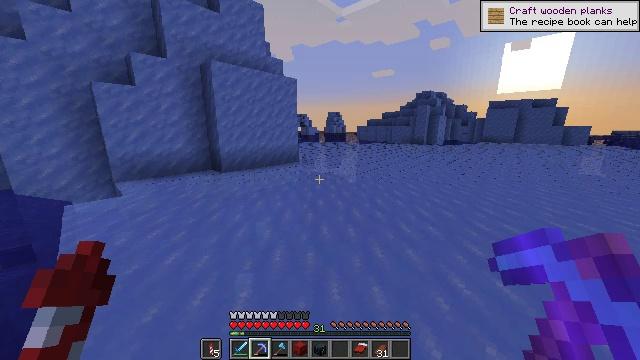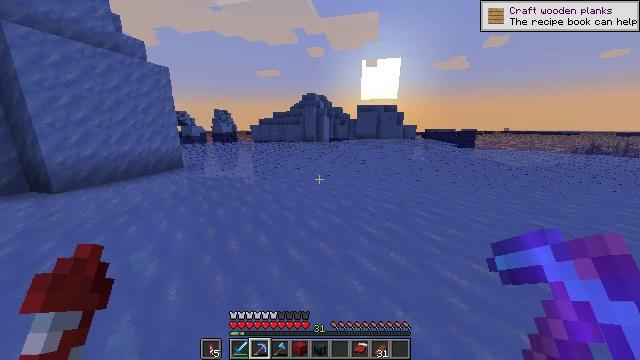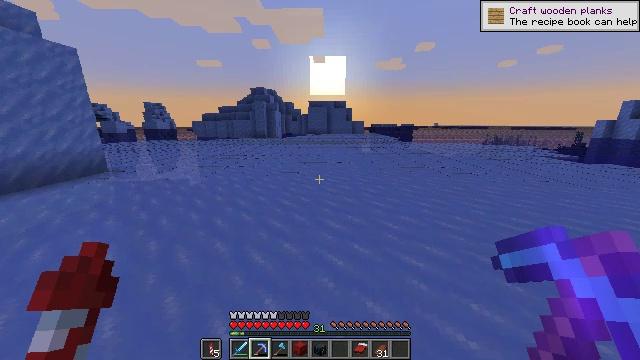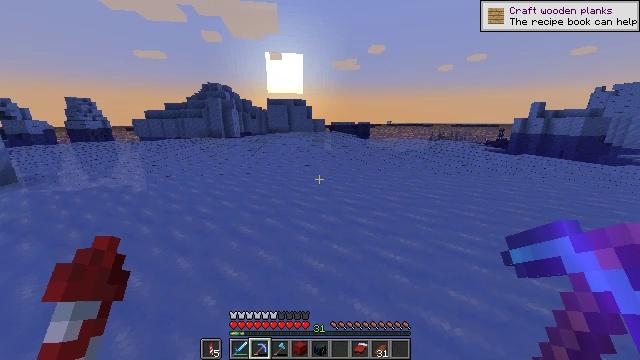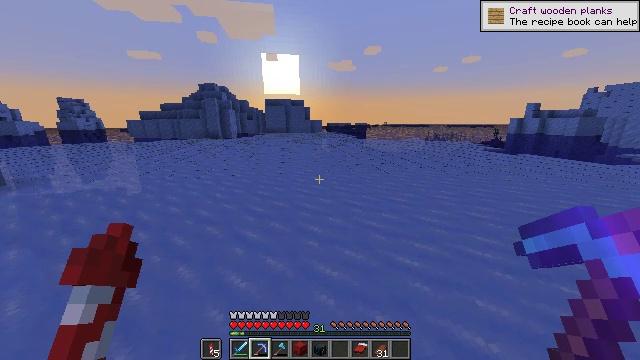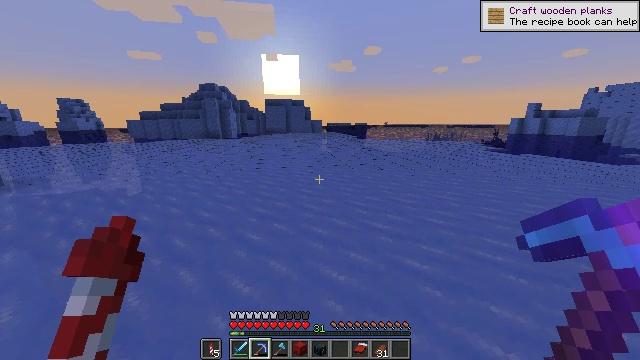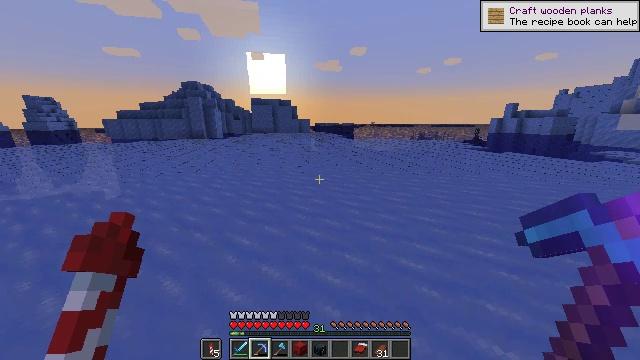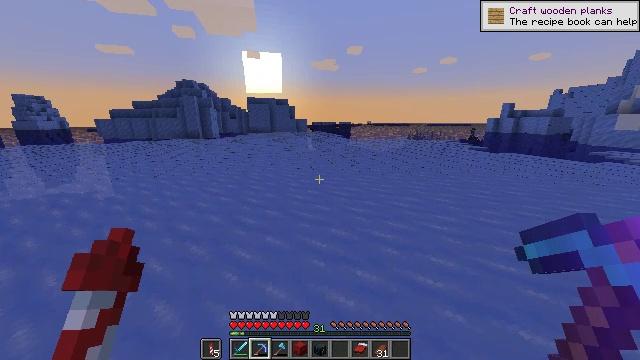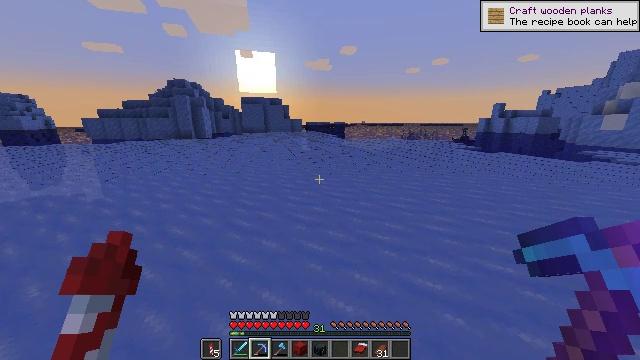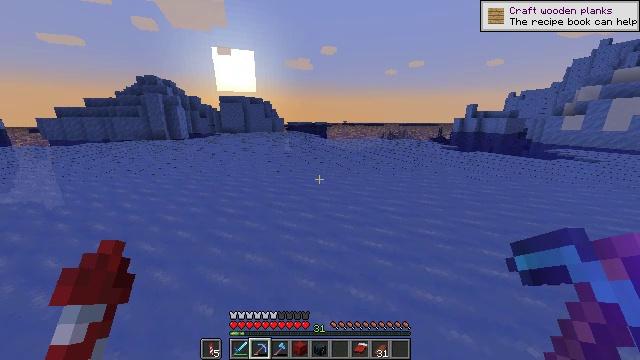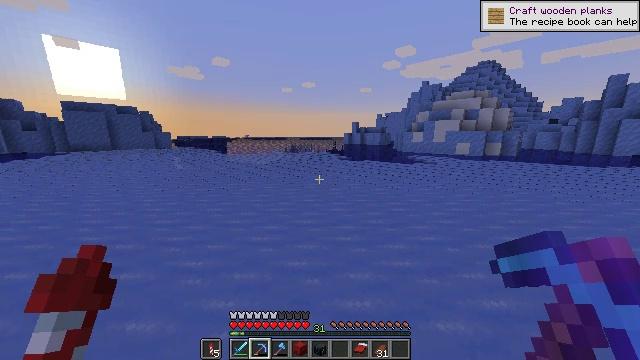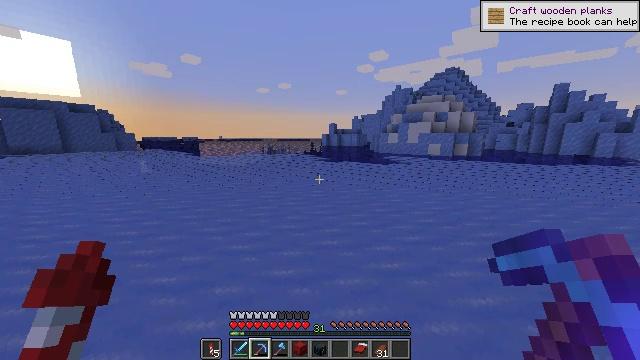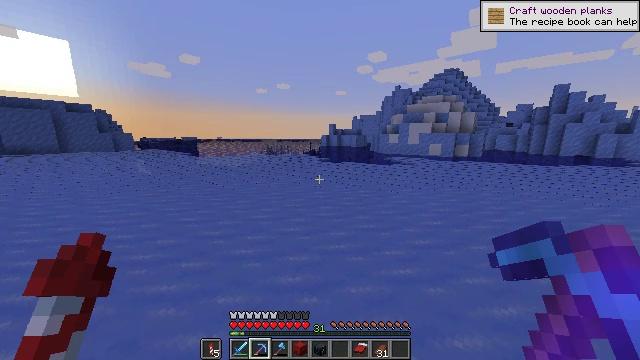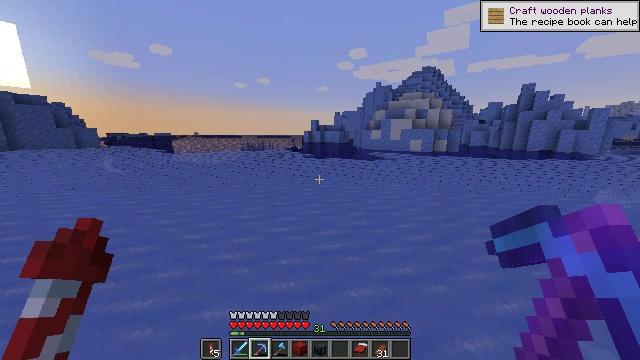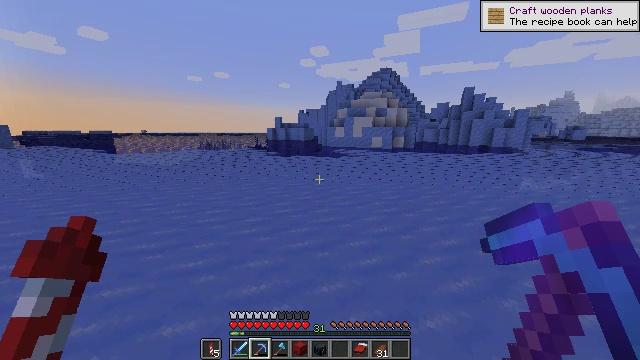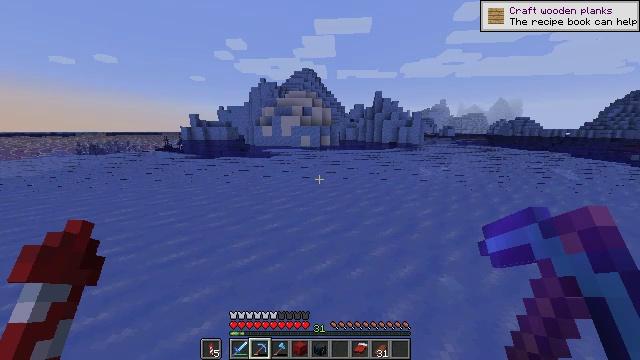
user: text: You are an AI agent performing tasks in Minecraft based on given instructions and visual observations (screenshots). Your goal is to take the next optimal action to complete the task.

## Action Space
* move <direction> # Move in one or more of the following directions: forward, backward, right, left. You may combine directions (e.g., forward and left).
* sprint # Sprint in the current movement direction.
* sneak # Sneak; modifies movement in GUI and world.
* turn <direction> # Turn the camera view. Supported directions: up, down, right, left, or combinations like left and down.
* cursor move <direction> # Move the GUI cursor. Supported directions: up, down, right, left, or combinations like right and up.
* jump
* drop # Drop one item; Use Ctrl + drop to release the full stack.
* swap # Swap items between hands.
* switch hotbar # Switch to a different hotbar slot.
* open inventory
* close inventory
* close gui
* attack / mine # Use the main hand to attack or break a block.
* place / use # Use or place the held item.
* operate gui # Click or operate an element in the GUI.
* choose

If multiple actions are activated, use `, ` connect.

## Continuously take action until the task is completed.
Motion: motion action
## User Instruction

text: Attack the ice to clear a path.
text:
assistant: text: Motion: move forward, sprint, turn right
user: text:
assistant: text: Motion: move forward, sprint, turn right and down
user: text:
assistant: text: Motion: move forward, sprint, turn right
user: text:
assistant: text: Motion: move forward, sprint
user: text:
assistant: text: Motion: move forward, sprint
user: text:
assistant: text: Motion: move forward, sprint, turn right
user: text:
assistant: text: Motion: move forward, sprint
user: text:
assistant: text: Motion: move forward, sprint, turn right
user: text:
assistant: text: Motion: move forward, sprint, turn right
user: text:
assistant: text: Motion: move forward, sprint, turn right and up
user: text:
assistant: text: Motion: move forward, sprint, turn right
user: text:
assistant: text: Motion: move forward, sprint
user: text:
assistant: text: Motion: move forward, sprint, turn right and down
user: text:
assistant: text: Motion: move forward, sprint, turn right
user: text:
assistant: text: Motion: move forward, sprint, turn right
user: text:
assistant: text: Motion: move forward, sprint, turn right and down
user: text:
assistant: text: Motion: move forward and move right, sprint, turn right
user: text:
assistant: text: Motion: move forward and move right, sprint, turn right
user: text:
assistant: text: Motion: move forward and move right, sprint, turn right
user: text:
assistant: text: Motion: move forward and move right, sprint, turn right and down
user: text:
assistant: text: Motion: move forward and move right, sprint
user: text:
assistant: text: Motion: move forward and move right, sprint
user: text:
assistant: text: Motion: move forward and move right, sprint, turn left and down
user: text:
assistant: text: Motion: move forward, sprint, turn left and down
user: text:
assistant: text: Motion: move forward, sprint, turn left
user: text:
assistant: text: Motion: move forward, sprint, turn left
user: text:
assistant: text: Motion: move forward, sprint, turn left and down
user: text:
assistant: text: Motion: move forward and move left, sprint
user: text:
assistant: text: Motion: move forward and move left, sprint
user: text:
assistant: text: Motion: move forward and move left, sprint